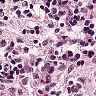
Metastatic tissue present: no